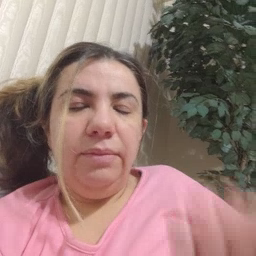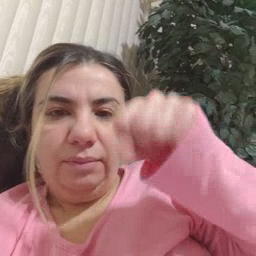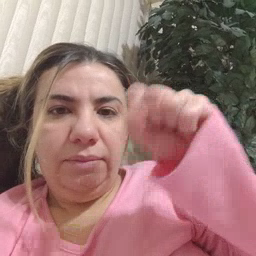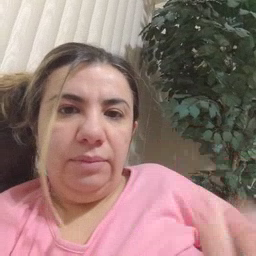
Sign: yes